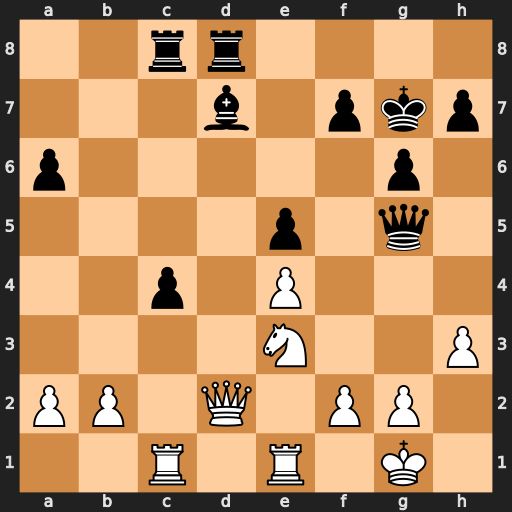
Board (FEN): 2rr4/3b1pkp/p5p1/4p1q1/2p1P3/4N2P/PP1Q1PP1/2R1R1K1
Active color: w
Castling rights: -
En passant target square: -
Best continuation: Nf5+ Qxf5 exf5